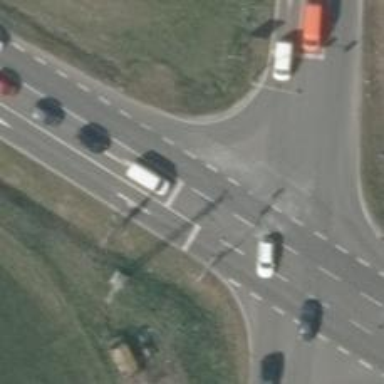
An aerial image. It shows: Road with traffic signals.